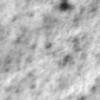
Label: no_change